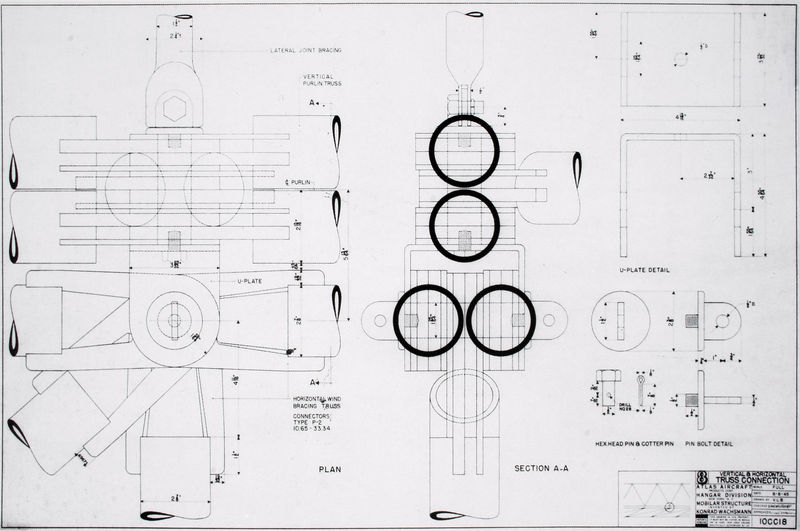
Titel: Hangar-Konstruktionen für Atlas Aircraft (Mobilar Structure), Konstruktionszeichnung
Verbindungselemente und konstruktive Details des Bindersystems
Künstler: Konrad Wachsmann
Standort: New York
Schlagwörter: weiß, bewegung, grau, schwarz, skizze, zeichnung, architektur, rahmen, verbindung, kreis, oval, gelenke, grafik, graphik, detail, maschine, schwarzweiß, kreise, quadrate, plan, quadrat, raster, grundriss, bauplan, verbindungen, eiform, technische zeichnung, agen, rotor, flugzeug, rotieren, section, u form